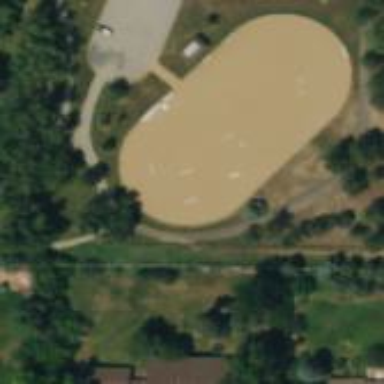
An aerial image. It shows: Equestrian pitch for leisure land use.